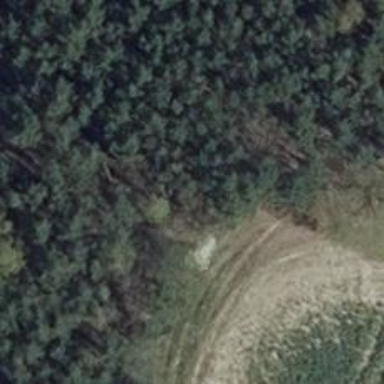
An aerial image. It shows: Hunting stand.